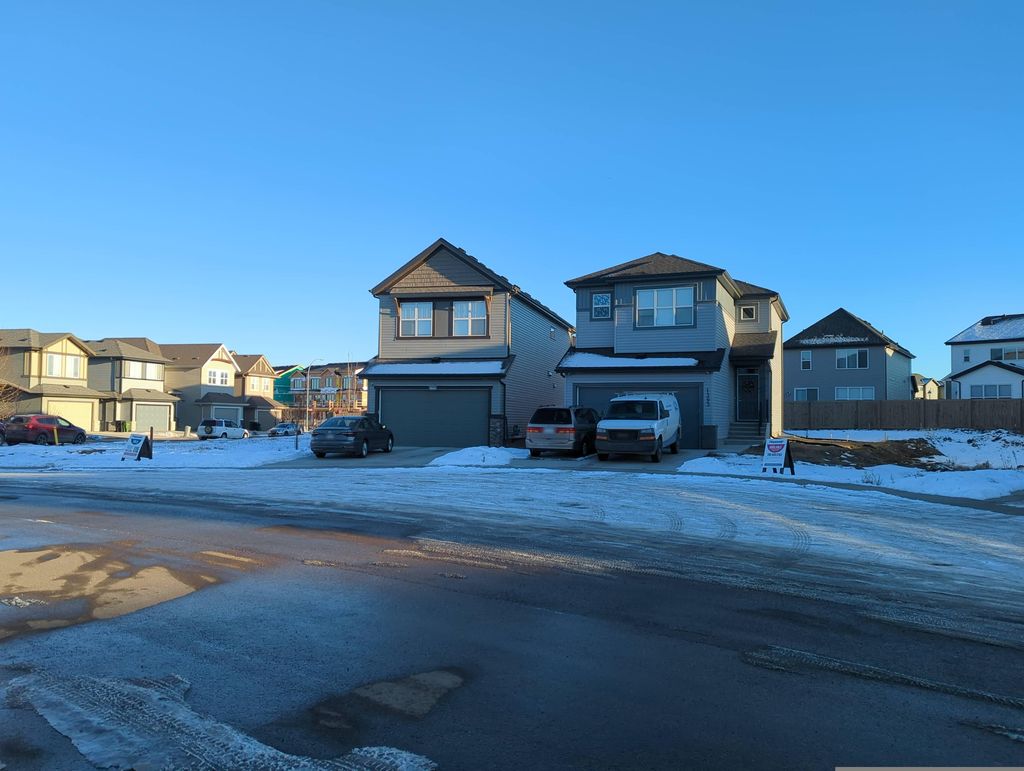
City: edmonton